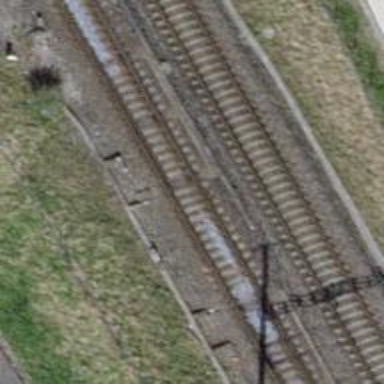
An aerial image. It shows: Railway switch.